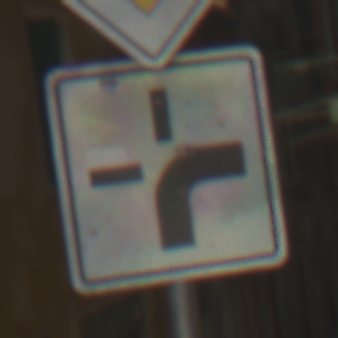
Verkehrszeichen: VerlaufVorfahrtsstrasse3
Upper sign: Vorfahrtsstrasse
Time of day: MorningAfternoon
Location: Outdoor (Urban)
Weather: Clear
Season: NotSpecified
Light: Natural